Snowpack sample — Buffalo Mountain, Silverthorne, Colorado, USA (1/25/25, 10:11 AM MST)
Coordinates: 39.6222, -106.1139
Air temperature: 22 °F
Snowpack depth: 110 cm
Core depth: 10 cm
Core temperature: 46.4 °F
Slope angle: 12°, slope face: 102°
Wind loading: high
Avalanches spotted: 0
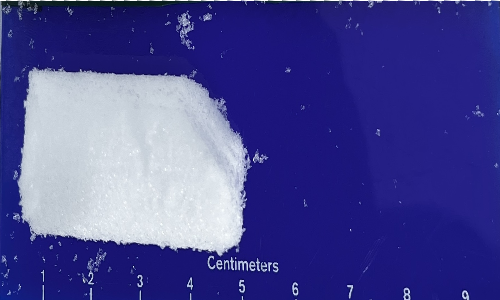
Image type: core
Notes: No avalanches nearby, collected on the outskirts of a fire break 15 meters from the treeline, on way to Buffalo and Red Mountain